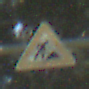
Verkehrszeichen: Arbeitsstelle
Umgebung: Outdoor, Nature
Tageszeit: MorningAfternoon
Wetter: Clear
Licht: Natural
Jahreszeit: NotSpecified
Kontrast: HighContrast